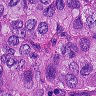
Metastatic tissue present: yes